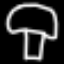
Label: mushroom